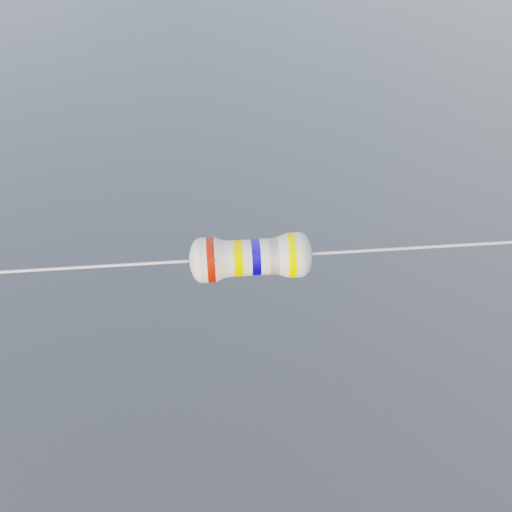
Resistor colour bands (in order): red, yellow, blue, silver, yellow